Interaction volume radius: 5 \u00c5
Interaction volume height: 10 \u00c5
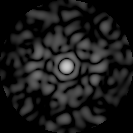
Disorder parameter: 0.8423